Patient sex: M
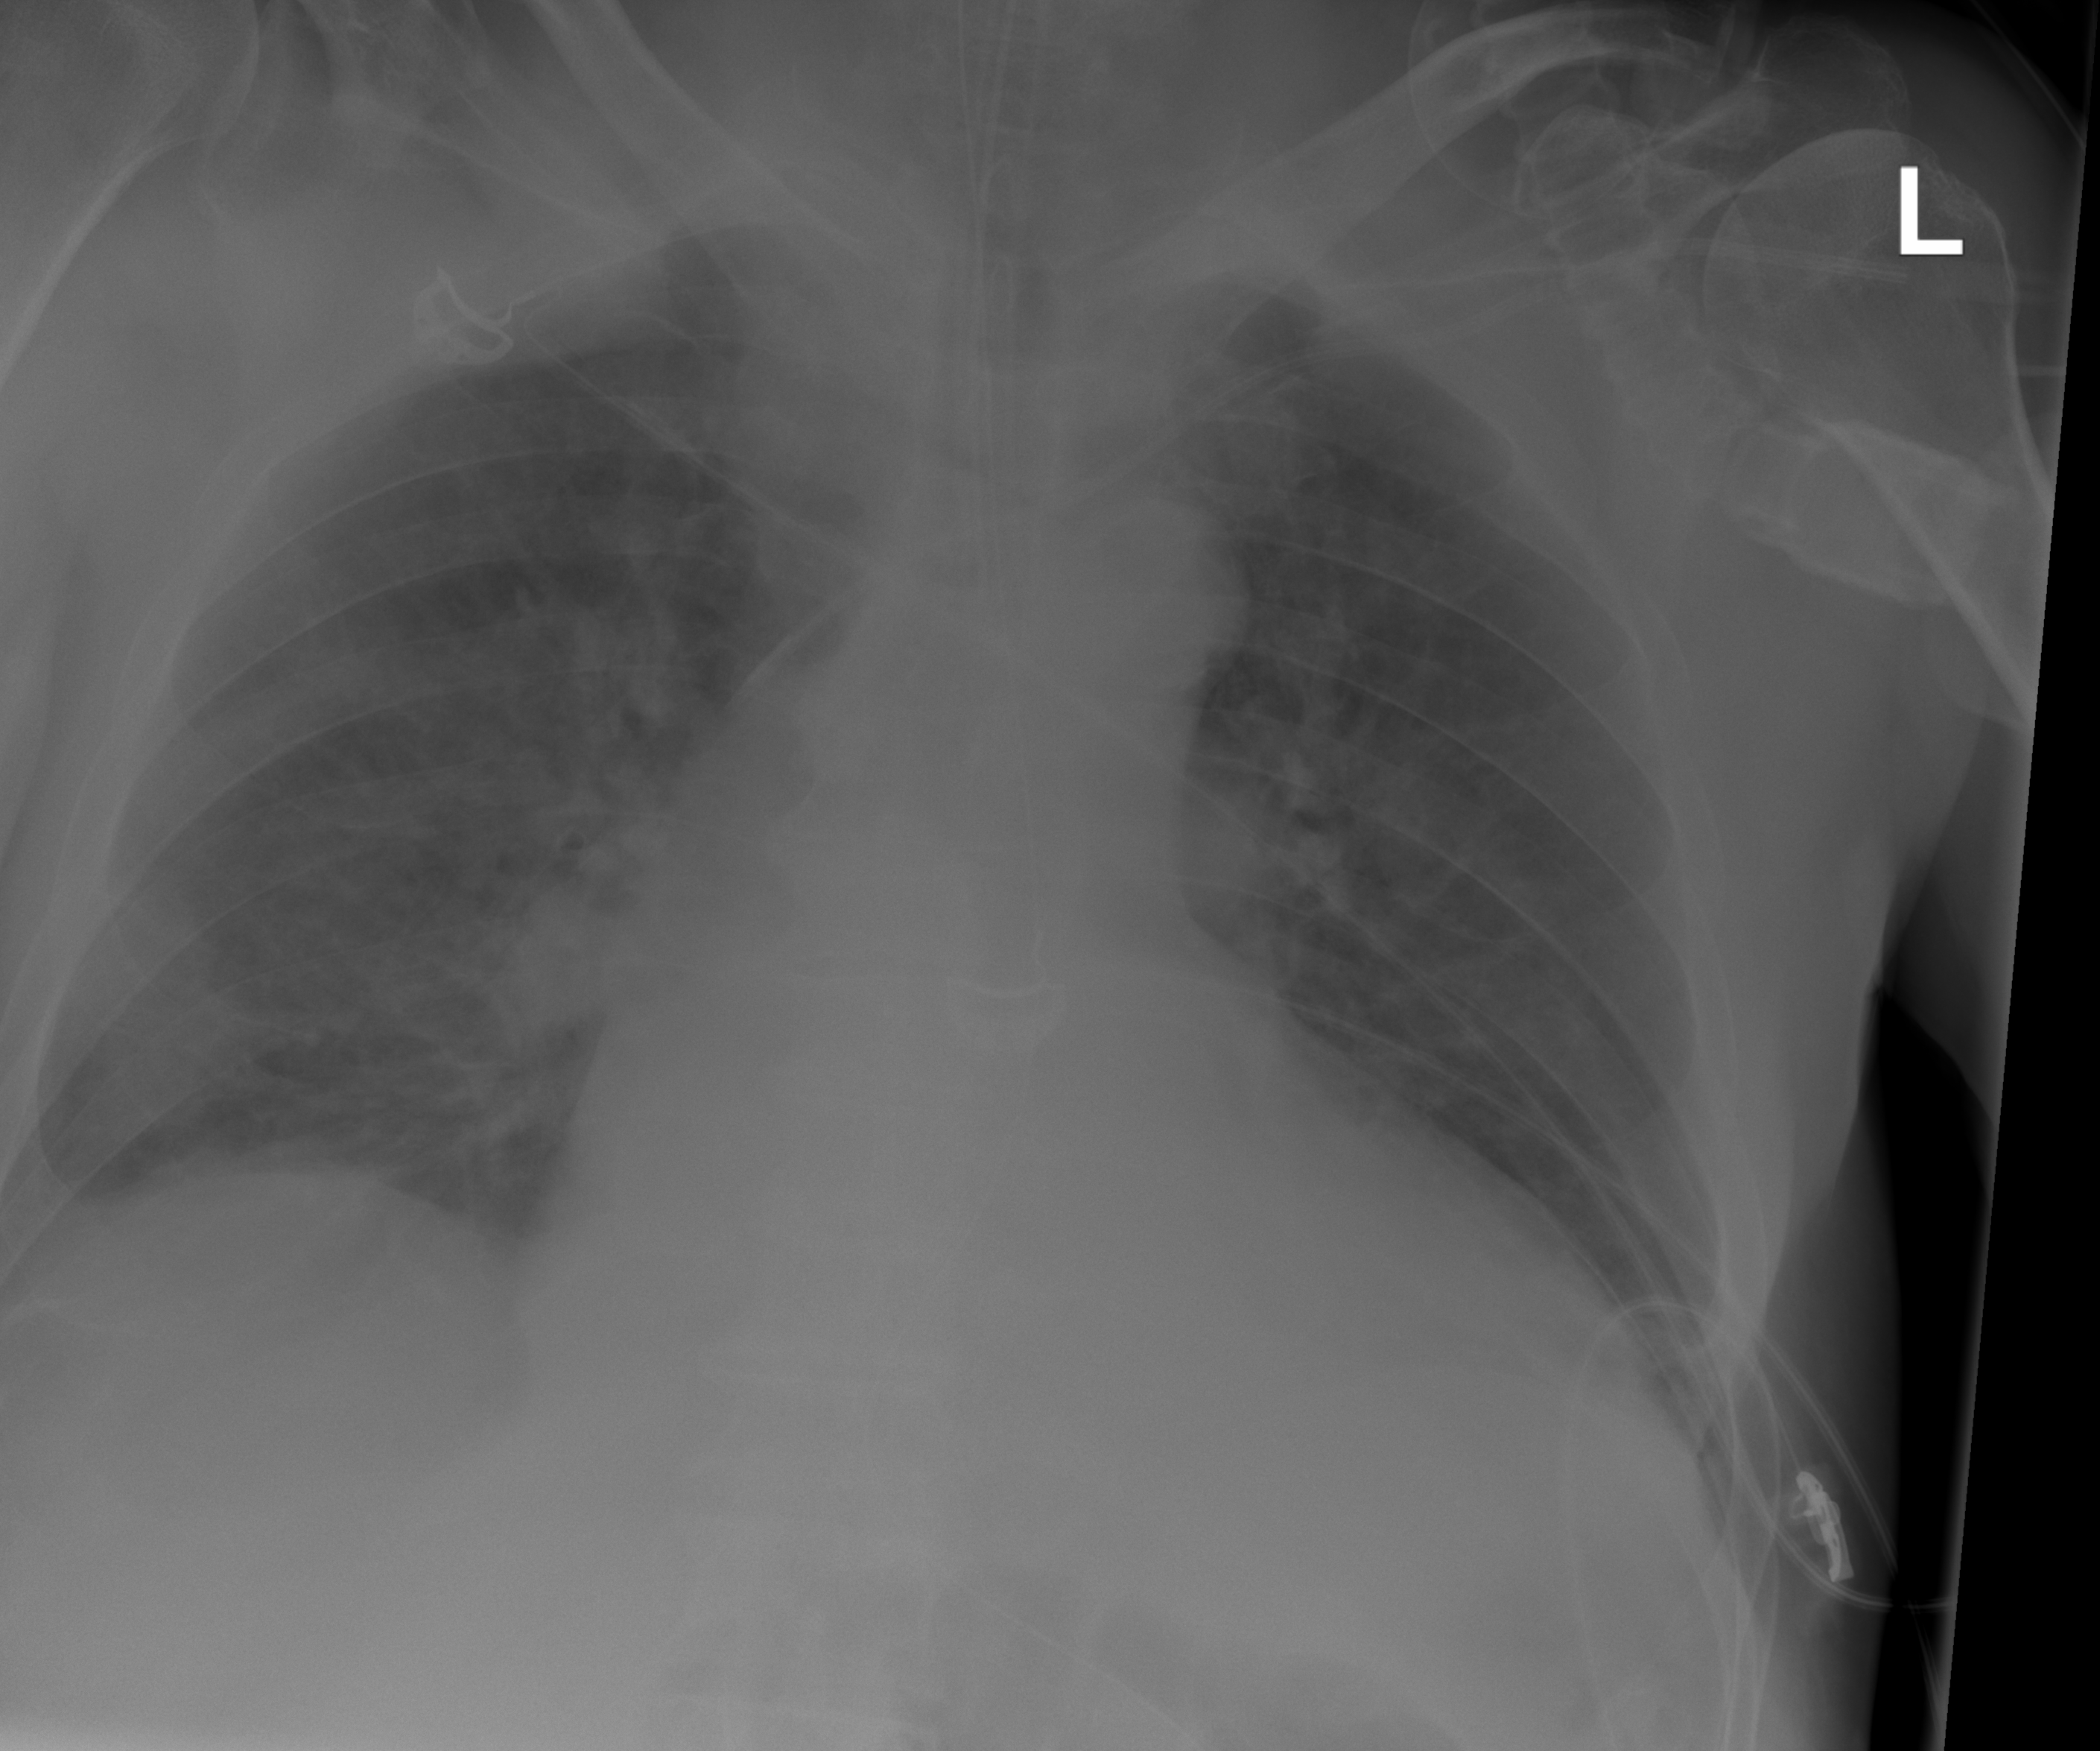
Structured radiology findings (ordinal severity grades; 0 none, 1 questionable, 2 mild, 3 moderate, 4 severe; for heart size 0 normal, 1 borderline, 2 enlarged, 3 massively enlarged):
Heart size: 2
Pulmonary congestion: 3
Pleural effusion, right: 2
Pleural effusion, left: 1
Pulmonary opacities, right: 0
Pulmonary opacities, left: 0
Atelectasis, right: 2
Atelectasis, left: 2